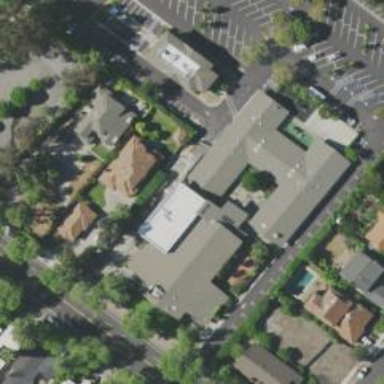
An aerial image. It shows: Building that serves as place of worship.